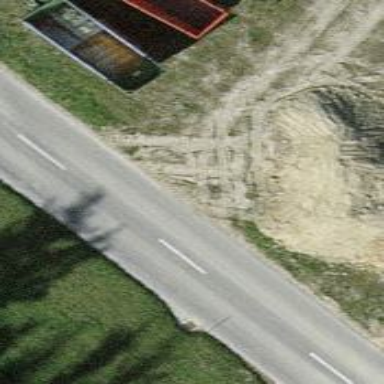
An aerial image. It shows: Asphalt road classified as tertiary.